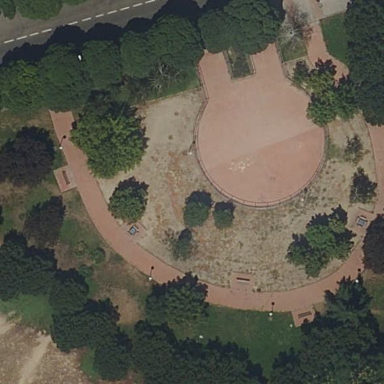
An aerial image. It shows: Lovely park for leisure and relaxation.